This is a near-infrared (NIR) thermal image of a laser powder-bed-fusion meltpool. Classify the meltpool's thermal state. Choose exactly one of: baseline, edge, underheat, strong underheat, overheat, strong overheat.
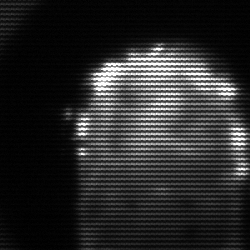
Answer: baseline